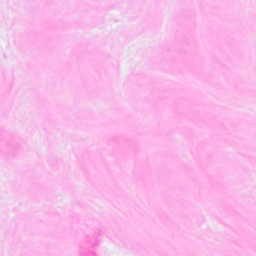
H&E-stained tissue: Breast